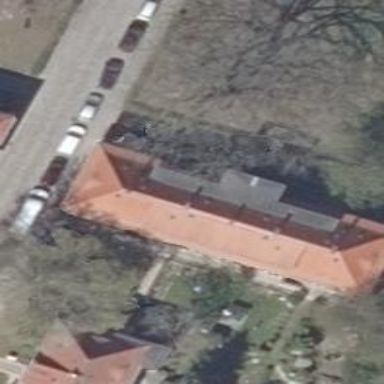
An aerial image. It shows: Historic building.